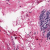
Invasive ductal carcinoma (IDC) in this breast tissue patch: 0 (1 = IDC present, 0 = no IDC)